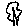
Label: tree